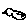
Label: bird